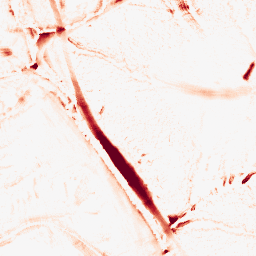
Category: morphological
Decomposition family: morphological_diamond
Decomposition parameters: operation: opening
radius: 10
Upsampling method: sinc_hamming
Upsampling parameters: scale: 2
kernel_size: 16
Upsampling scale: 2